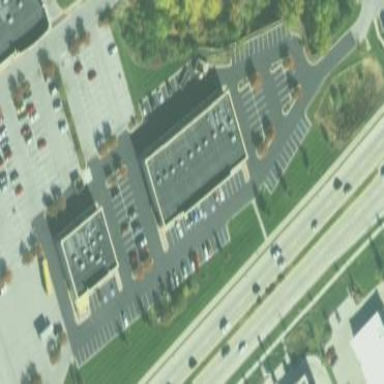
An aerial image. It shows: Retail building.